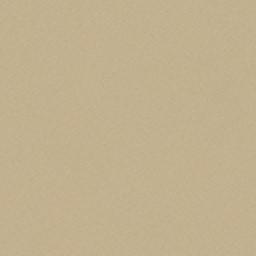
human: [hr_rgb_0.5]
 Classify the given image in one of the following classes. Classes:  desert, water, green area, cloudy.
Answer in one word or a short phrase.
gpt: desert